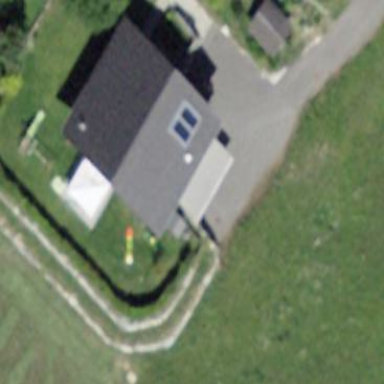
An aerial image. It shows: Simple and straightforward house.